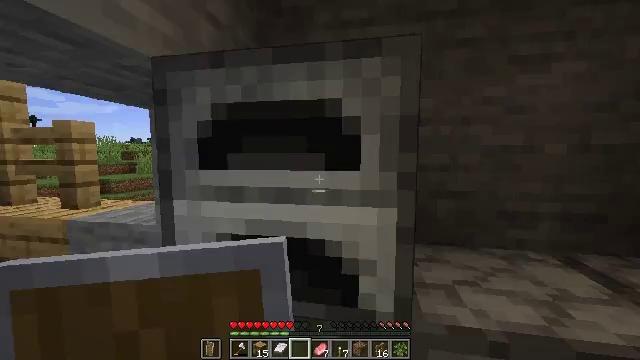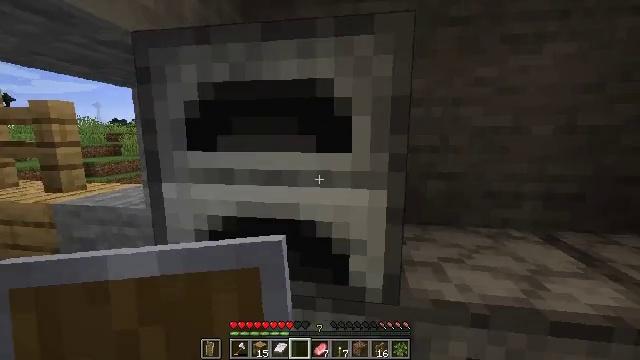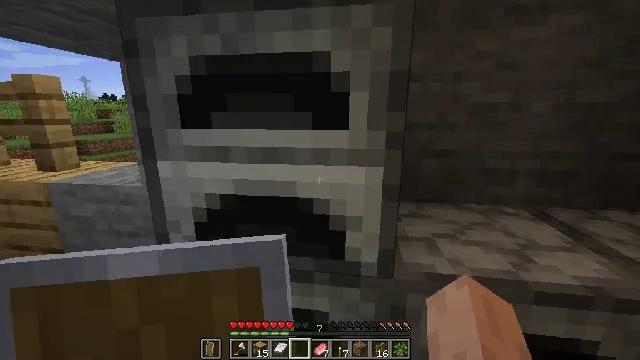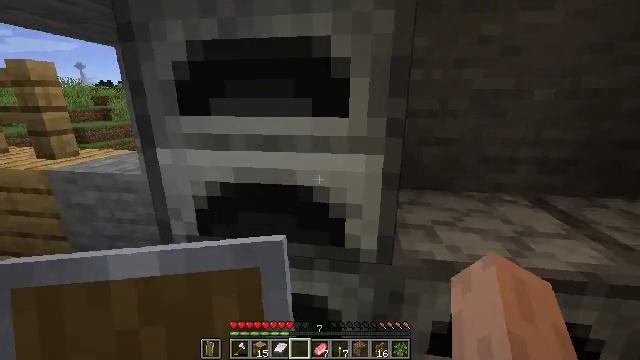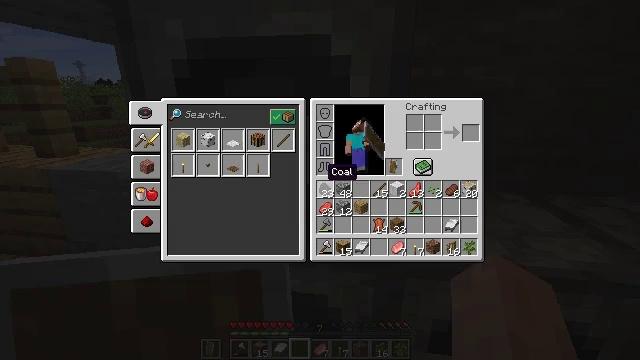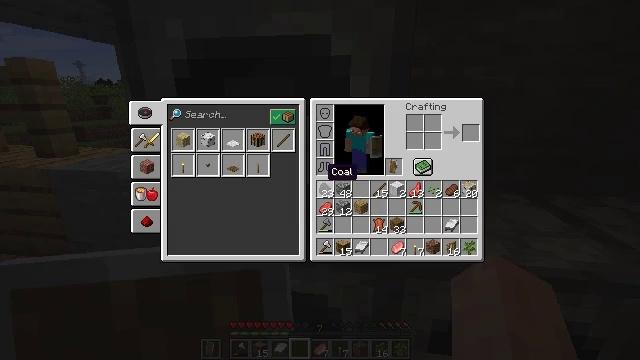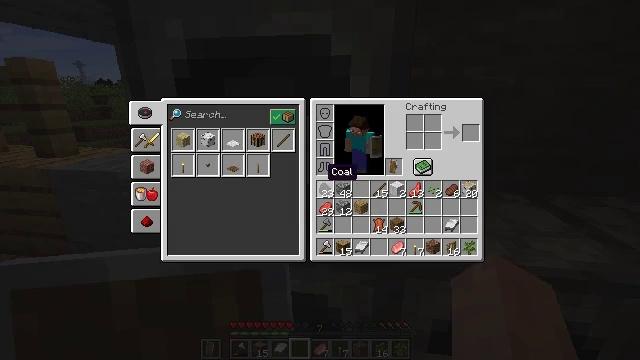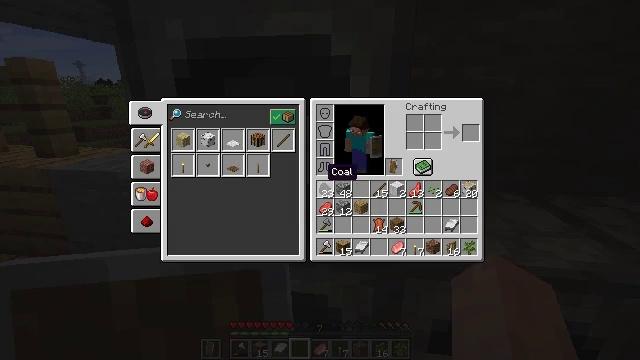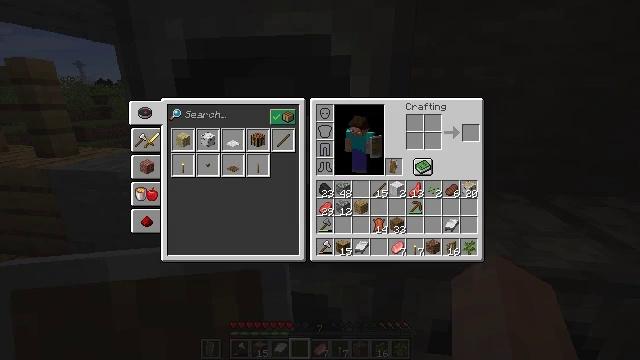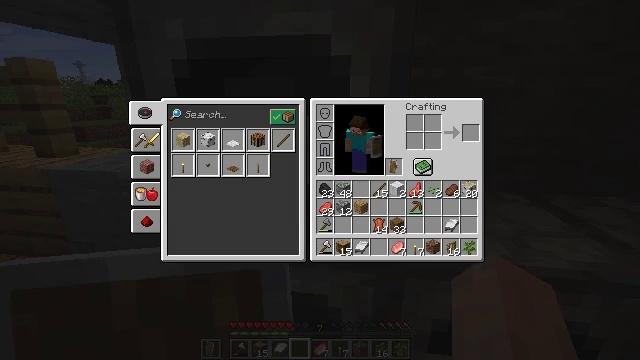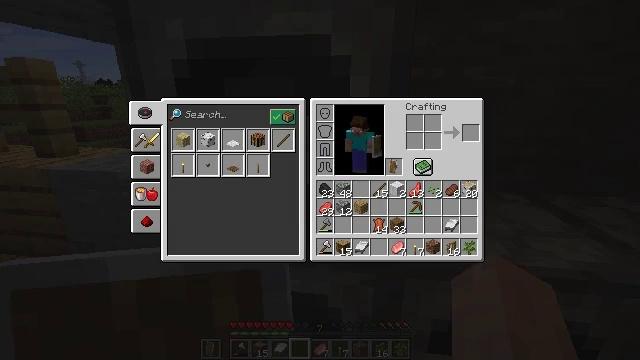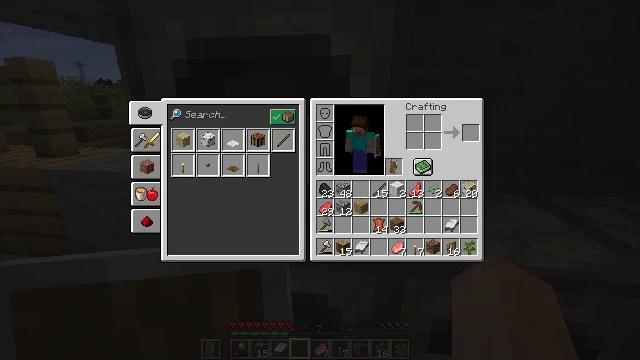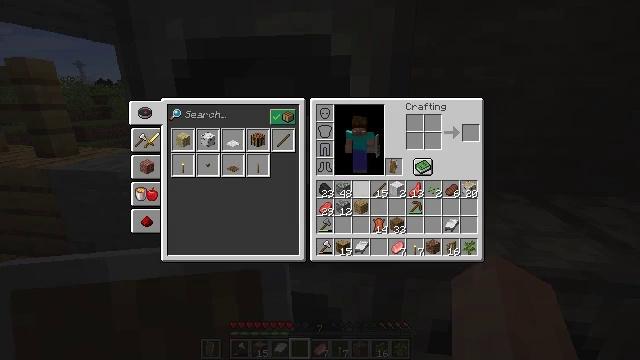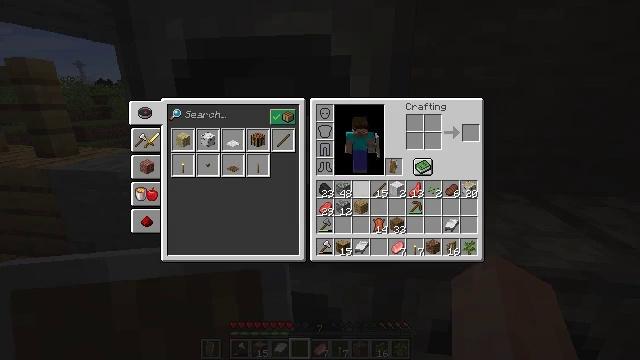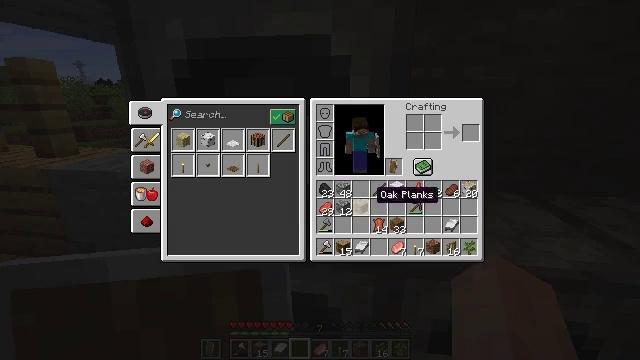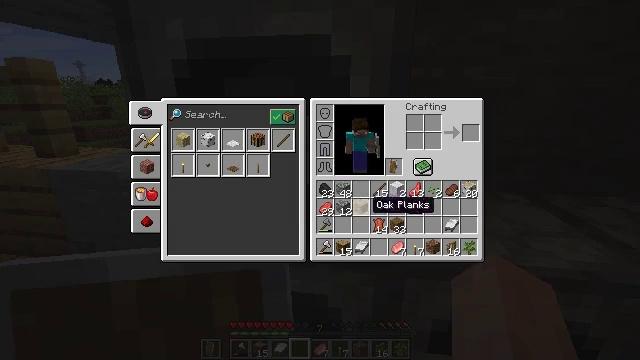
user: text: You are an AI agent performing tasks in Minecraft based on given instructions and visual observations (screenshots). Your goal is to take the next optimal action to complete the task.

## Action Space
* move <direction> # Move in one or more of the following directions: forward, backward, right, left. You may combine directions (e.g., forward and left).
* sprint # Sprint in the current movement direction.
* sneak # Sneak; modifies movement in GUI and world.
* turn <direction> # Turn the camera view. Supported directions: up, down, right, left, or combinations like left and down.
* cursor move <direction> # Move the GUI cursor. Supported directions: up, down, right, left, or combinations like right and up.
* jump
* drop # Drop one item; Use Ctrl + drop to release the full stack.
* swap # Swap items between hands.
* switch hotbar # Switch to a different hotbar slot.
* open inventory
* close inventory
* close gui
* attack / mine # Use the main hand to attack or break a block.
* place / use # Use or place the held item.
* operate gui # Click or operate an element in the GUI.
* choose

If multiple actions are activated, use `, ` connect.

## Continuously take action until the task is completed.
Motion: motion action
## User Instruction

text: Mine the wall torch to remove it.
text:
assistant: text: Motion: turn right and down
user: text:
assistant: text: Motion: turn down
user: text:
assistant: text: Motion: turn down
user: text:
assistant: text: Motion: open inventory
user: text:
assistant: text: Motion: open inventory
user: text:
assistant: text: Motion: open inventory
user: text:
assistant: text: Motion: no_op
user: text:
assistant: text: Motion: no_op
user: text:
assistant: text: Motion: cursor move right
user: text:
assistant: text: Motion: cursor move right
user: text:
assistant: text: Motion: cursor move right
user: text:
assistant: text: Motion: cursor move right and down
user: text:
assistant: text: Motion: no_op
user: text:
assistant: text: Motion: cursor move down
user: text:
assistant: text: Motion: cursor move down
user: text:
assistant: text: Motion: no_op
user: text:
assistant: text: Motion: no_op
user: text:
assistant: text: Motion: no_op
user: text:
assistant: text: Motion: cursor move left and up
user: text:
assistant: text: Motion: cursor move left and up
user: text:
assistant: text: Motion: no_op
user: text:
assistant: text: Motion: no_op
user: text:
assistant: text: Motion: no_op
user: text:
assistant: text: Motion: close inventory
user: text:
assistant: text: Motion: close inventory
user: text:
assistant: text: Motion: close inventory
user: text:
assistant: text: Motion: turn up, close inventory
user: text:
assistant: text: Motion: turn up
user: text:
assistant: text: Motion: turn up
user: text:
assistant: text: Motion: use / place